Aerial crown-view tile of a tropical tree (Barro Colorado Island, Panama), acquired 20240716:
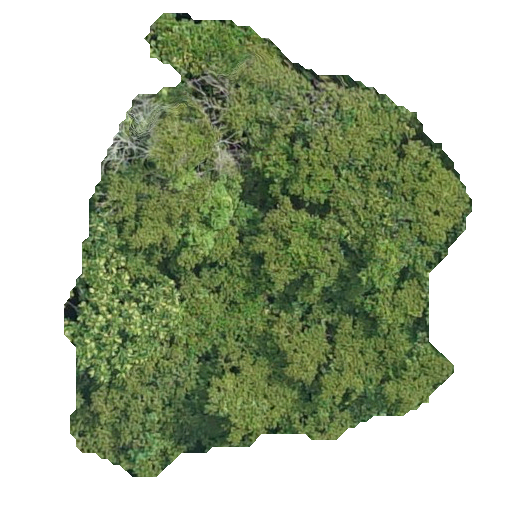
Species: Tachigali panamensis
GBIF accepted scientific name: Tachigali panamensis
Crown area: 205.434 m²